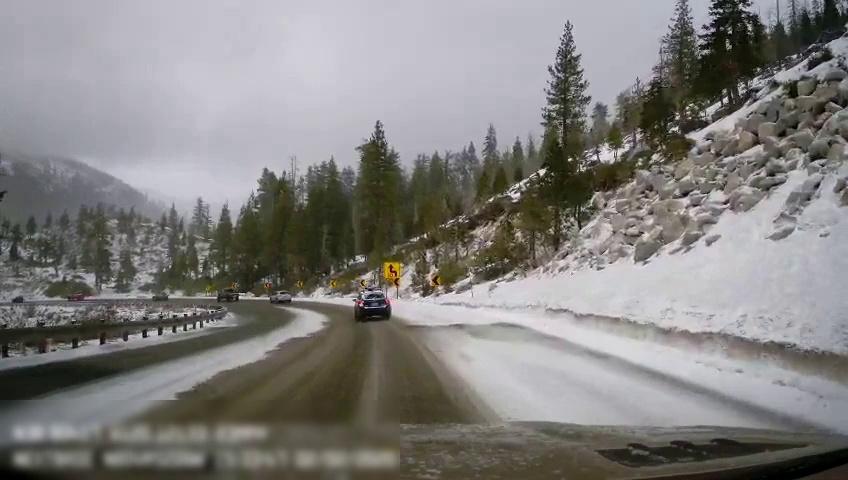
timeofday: Day
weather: Snowy
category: Drivable Space
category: Vehicles | Car
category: Vehicles | Truck
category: Vehicles | Car
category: Traffic | Signs
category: Traffic | Signs